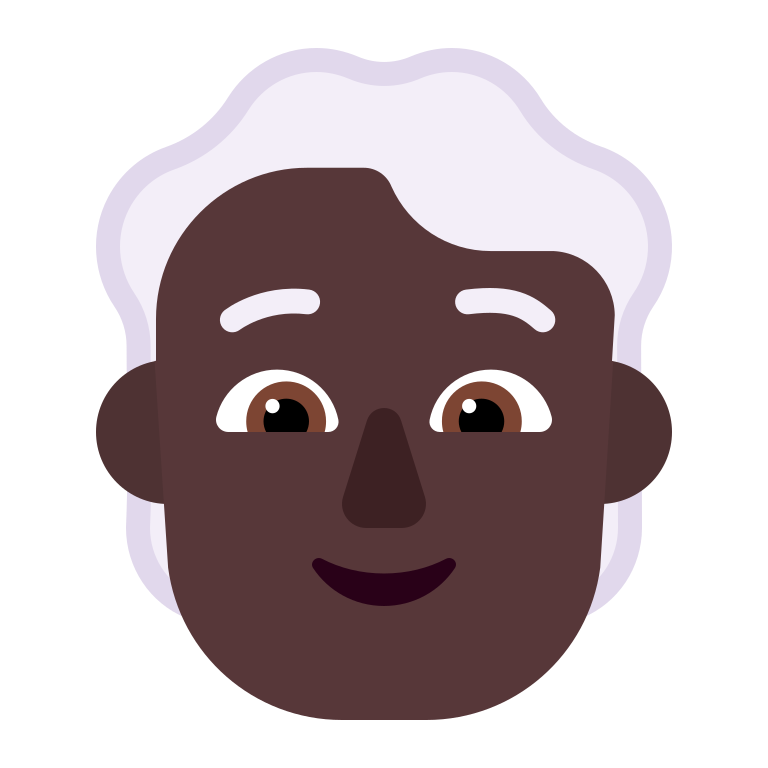
person white hair flat dark